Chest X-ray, PA view. Patient: 22 years old, sex F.
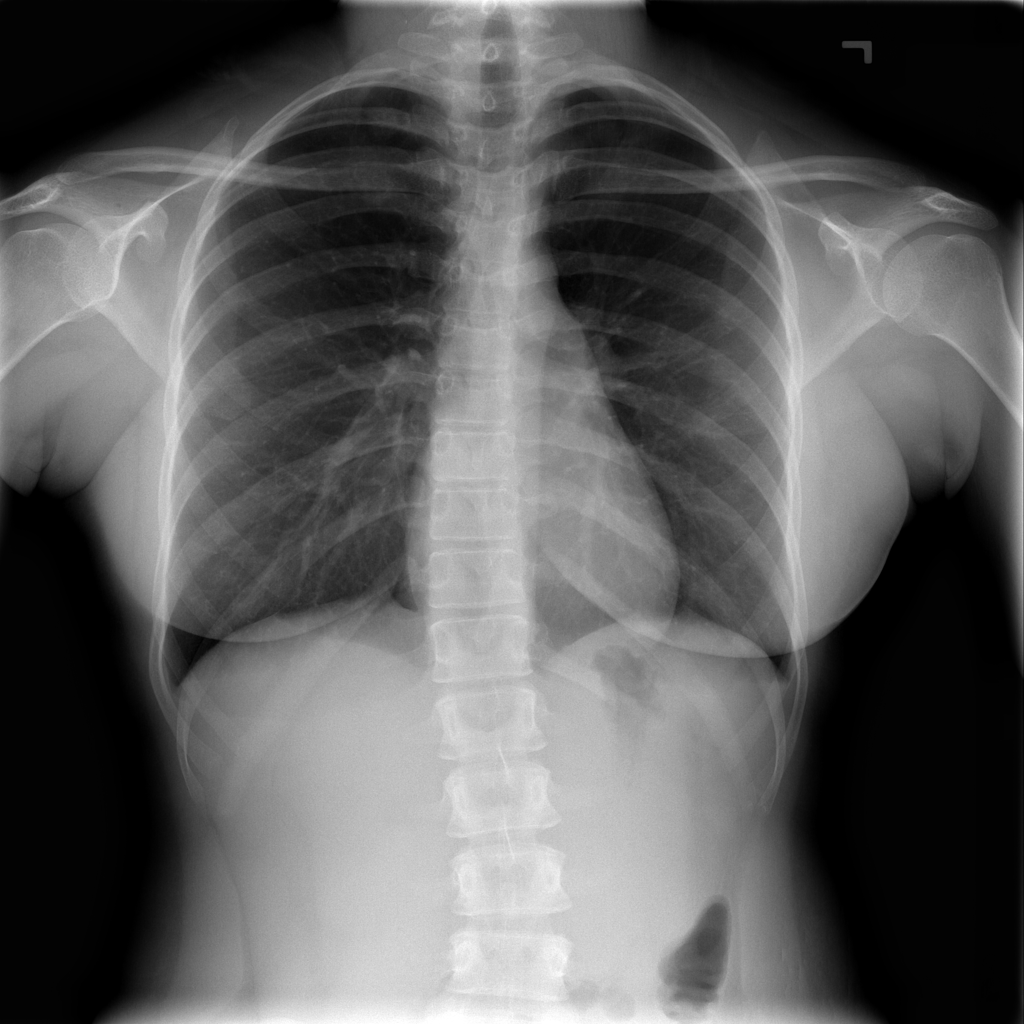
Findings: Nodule